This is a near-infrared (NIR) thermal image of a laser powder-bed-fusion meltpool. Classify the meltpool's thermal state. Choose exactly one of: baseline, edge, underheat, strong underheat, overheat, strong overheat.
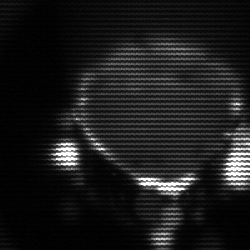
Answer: edge